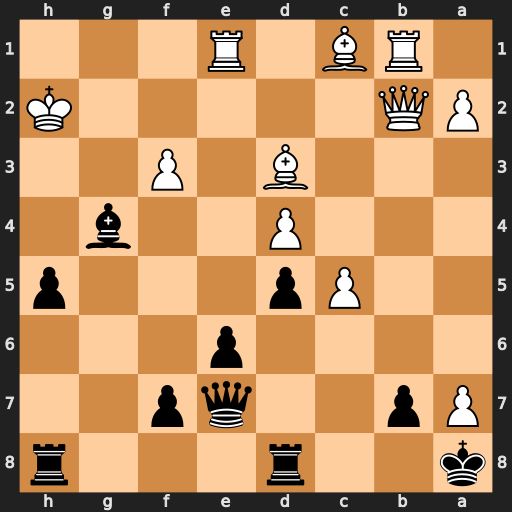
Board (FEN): k2r3r/Pp2qp2/4p3/2Pp3p/3P2b1/3B1P2/PQ5K/1RB1R3
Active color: b
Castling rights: -
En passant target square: -
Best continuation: Qh4+ Kg1 Qg3+ Kf1 Qxf3+ Kg1 Qg3+